Question:
'''
SELECT [BarDetailId]
,[BarId]
,[Member]
,[MemberNo]
,[BarMark]
,[TypeSize]
,[BarLength]
,[BarNo]
,[BarTotal]
,[ShapeCode]
,[ShapeImage]
,(SELECT CASE WHEN DimA <> 0 THEN 'A=' + CONVERT(VARCHAR, CAST(DimA AS
Decimal(18, 0)))
ELSE '' END + CASE WHEN DimB <> 0 THEN
', B=' + CONVERT(VARCHAR, CAST(DimB AS Decimal(18, 0)))
ELSE '' END + CASE WHEN DimC <> 0 THEN
', C=' + CONVERT(VARCHAR, CAST(DimC AS Decimal(18, 0)))
ELSE '' END + CASE WHEN DimD <> 0 THEN
', D=' + CONVERT(VARCHAR, CAST(DimD AS Decimal(18, 0)))
ELSE '' END + CASE WHEN DimE <> 0 THEN
', E=' + CONVERT(VARCHAR, CAST(DimE AS Decimal(18, 0)))
ELSE '' END + CASE WHEN DimF <> 0 THEN
', F=' + CONVERT(VARCHAR, CAST(DimF AS Decimal(18, 0)))
ELSE '' END + CASE WHEN DimG <> 0 THEN
', G=' + CONVERT(VARCHAR, CAST(DimG AS Decimal(18, 0)))
ELSE '' END + CASE WHEN DimN <> 0 THEN
', N=' + CONVERT(VARCHAR, CAST(DimN AS Decimal(18, 0)))
ELSE '' END) AS Dimension
,[DimA]
,[DimB]
,[DimC]
,[DimD]
,[DimE]
,[DimF]
,[DimG]
,[DimN]
,[Remark]
,[Active]
,[CreatedDtTm]
,[CreatedBy]
,[CreatedIp]
,[UpdatedDtTm]
,[UpdatedBy]
,[UpdatedIp]
FROM BAR_SCHEDULE_DETAIL WHERE Active = 1 AND BarId = @BarId
'''
How to group them based on TypeSize, Shape Code. I want to include the group by statement but receive this error message.
Column 'BAR_SCHEDULE_DETAIL.BarDetailId' is invalid in the select list because it is not contained in either an aggregate function or the GROUP BY clause
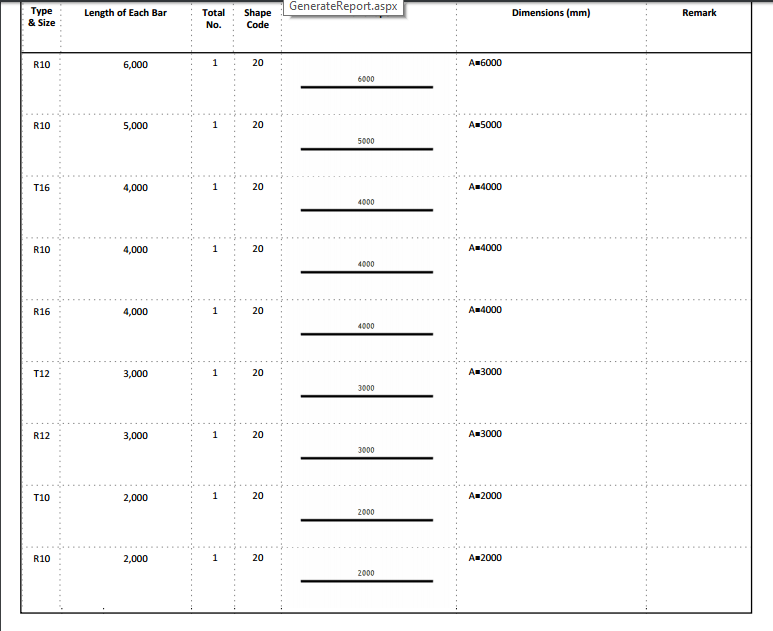
Answer: '''
GROUP BY
'''
Is used during an aggregate function like
'sum(), count(), min(), max(), avg()'
If you want to group the records together, each column is required to be either part of the
'GROUP BY'
clause, or be aggregated in some way using one of the functions above. More info can be found here:
<URL>
I suspect you might mean you want the results ordered so that the groups of records are together, and you might be looking for the
'ORDER BY'
clause.
If you would only like all the combinations of the columns you commented on before, the query would look like this:
'''
SELECT DISTINCT ,
[TypeSize] ,
[ShapeCode] ,
CASE
WHEN dima <> 0 THEN
'A=' + CONVERT(varchar, cast(dima AS decimal(18, 0)))
ELSE ''
END +
CASE
WHEN dimb <> 0 THEN
', B=' + CONVERT(varchar, cast(dimb AS decimal(18, 0)))
ELSE ''
END +
CASE
WHEN dimc <> 0 THEN
', C=' + CONVERT(varchar, cast(dimc AS decimal(18, 0)))
ELSE ''
END +
CASE
WHEN dimd <> 0 THEN
', D=' + CONVERT(varchar, cast(dimd AS decimal(18, 0)))
ELSE ''
END +
CASE
WHEN dime <> 0 THEN
', E=' + CONVERT(varchar, cast(dime AS decimal(18, 0)))
ELSE ''
END +
CASE
WHEN dimf <> 0 THEN
', F=' + CONVERT(varchar, cast(dimf AS decimal(18, 0)))
ELSE ''
END +
CASE
WHEN dimg <> 0 THEN
', G=' + CONVERT(varchar, cast(dimg AS decimal(18, 0)))
ELSE ''
END +
CASE
WHEN dimn <> 0 THEN
', N=' + CONVERT(varchar, cast(dimn AS decimal(18, 0)))
ELSE ''
END
AS dimension
FROM bar_schedule_detail
WHERE active = 1
AND barid = @BarId
'''
In order to include the "top comment", if that means the first comment posted - then something like this would do it:
'''
select a.*, b.remark from
(
SELECT
[TypeSize] ,
[ShapeCode] ,
CASE
WHEN c.dima <> 0 THEN
'A=' + CONVERT(varchar, cast(c.dima AS decimal(18, 0)))
ELSE ''
END +
CASE
WHEN c.dimb <> 0 THEN
', B=' + CONVERT(varchar, cast(c.dimb AS decimal(18, 0)))
ELSE ''
END +
CASE
WHEN c.dimc <> 0 THEN
', C=' + CONVERT(varchar, cast(c.dimc AS decimal(18, 0)))
ELSE ''
END +
CASE
WHEN c.dimd <> 0 THEN
', D=' + CONVERT(varchar, cast(c.dimd AS decimal(18, 0)))
ELSE ''
END +
CASE
WHEN c.dime <> 0 THEN
', E=' + CONVERT(varchar, cast(c.dime AS decimal(18, 0)))
ELSE ''
END +
CASE
WHEN c.dimf <> 0 THEN
', F=' + CONVERT(varchar, cast(c.dimf AS decimal(18, 0)))
ELSE ''
END +
CASE
WHEN c.dimg <> 0 THEN
', G=' + CONVERT(varchar, cast(c.dimg AS decimal(18, 0)))
ELSE ''
END +
CASE
WHEN c.dimn <> 0 THEN
', N=' + CONVERT(varchar, cast(c.dimn AS decimal(18, 0)))
ELSE ''
END
AS dimension,
min(c.CreatedDtTm) as CreatedDtTm
FROM bar_schedule_detail c
WHERE active = 1
AND barid = @BarId
GROUP BY
[TypeSize] ,
[ShapeCode] ,
CASE
WHEN dima <> 0 THEN
'A=' + CONVERT(varchar, cast(dima AS decimal(18, 0)))
ELSE ''
END +
CASE
WHEN dimb <> 0 THEN
', B=' + CONVERT(varchar, cast(dimb AS decimal(18, 0)))
ELSE ''
END +
CASE
WHEN dimc <> 0 THEN
', C=' + CONVERT(varchar, cast(dimc AS decimal(18, 0)))
ELSE ''
END +
CASE
WHEN dimd <> 0 THEN
', D=' + CONVERT(varchar, cast(dimd AS decimal(18, 0)))
ELSE ''
END +
CASE
WHEN dime <> 0 THEN
', E=' + CONVERT(varchar, cast(dime AS decimal(18, 0)))
ELSE ''
END +
CASE
WHEN dimf <> 0 THEN
', F=' + CONVERT(varchar, cast(dimf AS decimal(18, 0)))
ELSE ''
END +
CASE
WHEN dimg <> 0 THEN
', G=' + CONVERT(varchar, cast(dimg AS decimal(18, 0)))
ELSE ''
END +
CASE
WHEN dimn <> 0 THEN
', N=' + CONVERT(varchar, cast(dimn AS decimal(18, 0)))
ELSE ''
END
) as a, bar_schedule_detail b
where a.typesize = b.typesize
and a.shapecode = b.shapecode
and
(
CASE
WHEN b.dima <> 0 THEN
'A=' + CONVERT(varchar, cast(b.dima AS decimal(18, 0)))
ELSE ''
END +
CASE
WHEN b.dimb <> 0 THEN
', B=' + CONVERT(varchar, cast(b.dimb AS decimal(18, 0)))
ELSE ''
END +
CASE
WHEN b.dimc <> 0 THEN
', C=' + CONVERT(varchar, cast(b.dimc AS decimal(18, 0)))
ELSE ''
END +
CASE
WHEN b.dimd <> 0 THEN
', D=' + CONVERT(varchar, cast(b.dimd AS decimal(18, 0)))
ELSE ''
END +
CASE
WHEN b.dime <> 0 THEN
', E=' + CONVERT(varchar, cast(b.dime AS decimal(18, 0)))
ELSE ''
END +
CASE
WHEN b.dimf <> 0 THEN
', F=' + CONVERT(varchar, cast(b.dimf AS decimal(18, 0)))
ELSE ''
END +
CASE
WHEN b.dimg <> 0 THEN
', G=' + CONVERT(varchar, cast(b.dimg AS decimal(18, 0)))
ELSE ''
END +
CASE
WHEN b.dimn <> 0 THEN
', N=' + CONVERT(varchar, cast(b.dimn AS decimal(18, 0)))
ELSE ''
END
) = a.dimension
and a.CreatedDtTm = b.CreatedDtTm
and b.active = 1
and b.barid = @BarId
'''
From here it gets increasingly more difficult without a copy of the DDL and some rows to test this answer with, but if you want to order by some arbitrary pieces of attributes, you might try this:
'''
SELECT DISTINCT ,
[TypeSize] ,
[ShapeCode] ,
CASE
WHEN dima <> 0 THEN
'A=' + CONVERT(varchar, cast(dima AS decimal(18, 0)))
ELSE ''
END +
CASE
WHEN dimb <> 0 THEN
', B=' + CONVERT(varchar, cast(dimb AS decimal(18, 0)))
ELSE ''
END +
CASE
WHEN dimc <> 0 THEN
', C=' + CONVERT(varchar, cast(dimc AS decimal(18, 0)))
ELSE ''
END +
CASE
WHEN dimd <> 0 THEN
', D=' + CONVERT(varchar, cast(dimd AS decimal(18, 0)))
ELSE ''
END +
CASE
WHEN dime <> 0 THEN
', E=' + CONVERT(varchar, cast(dime AS decimal(18, 0)))
ELSE ''
END +
CASE
WHEN dimf <> 0 THEN
', F=' + CONVERT(varchar, cast(dimf AS decimal(18, 0)))
ELSE ''
END +
CASE
WHEN dimg <> 0 THEN
', G=' + CONVERT(varchar, cast(dimg AS decimal(18, 0)))
ELSE ''
END +
CASE
WHEN dimn <> 0 THEN
', N=' + CONVERT(varchar, cast(dimn AS decimal(18, 0)))
ELSE ''
END
AS dimension
FROM bar_schedule_detail
WHERE active = 1
AND barid = @BarId
'''
In order to include the "top comment", if that means the first comment posted - then something like this would do it:
'''
select a.*, b.remark from
(
SELECT
[TypeSize] ,
[ShapeCode] ,
CASE
WHEN c.dima <> 0 THEN
'A=' + CONVERT(varchar, cast(c.dima AS decimal(18, 0)))
ELSE ''
END +
CASE
WHEN c.dimb <> 0 THEN
', B=' + CONVERT(varchar, cast(c.dimb AS decimal(18, 0)))
ELSE ''
END +
CASE
WHEN c.dimc <> 0 THEN
', C=' + CONVERT(varchar, cast(c.dimc AS decimal(18, 0)))
ELSE ''
END +
CASE
WHEN c.dimd <> 0 THEN
', D=' + CONVERT(varchar, cast(c.dimd AS decimal(18, 0)))
ELSE ''
END +
CASE
WHEN c.dime <> 0 THEN
', E=' + CONVERT(varchar, cast(c.dime AS decimal(18, 0)))
ELSE ''
END +
CASE
WHEN c.dimf <> 0 THEN
', F=' + CONVERT(varchar, cast(c.dimf AS decimal(18, 0)))
ELSE ''
END +
CASE
WHEN c.dimg <> 0 THEN
', G=' + CONVERT(varchar, cast(c.dimg AS decimal(18, 0)))
ELSE ''
END +
CASE
WHEN c.dimn <> 0 THEN
', N=' + CONVERT(varchar, cast(c.dimn AS decimal(18, 0)))
ELSE ''
END
AS dimension,
min(c.CreatedDtTm) as CreatedDtTm
FROM bar_schedule_detail c
WHERE active = 1
AND barid = @BarId
GROUP BY
[TypeSize] ,
[ShapeCode] ,
CASE
WHEN dima <> 0 THEN
'A=' + CONVERT(varchar, cast(dima AS decimal(18, 0)))
ELSE ''
END +
CASE
WHEN dimb <> 0 THEN
', B=' + CONVERT(varchar, cast(dimb AS decimal(18, 0)))
ELSE ''
END +
CASE
WHEN dimc <> 0 THEN
', C=' + CONVERT(varchar, cast(dimc AS decimal(18, 0)))
ELSE ''
END +
CASE
WHEN dimd <> 0 THEN
', D=' + CONVERT(varchar, cast(dimd AS decimal(18, 0)))
ELSE ''
END +
CASE
WHEN dime <> 0 THEN
', E=' + CONVERT(varchar, cast(dime AS decimal(18, 0)))
ELSE ''
END +
CASE
WHEN dimf <> 0 THEN
', F=' + CONVERT(varchar, cast(dimf AS decimal(18, 0)))
ELSE ''
END +
CASE
WHEN dimg <> 0 THEN
', G=' + CONVERT(varchar, cast(dimg AS decimal(18, 0)))
ELSE ''
END +
CASE
WHEN dimn <> 0 THEN
', N=' + CONVERT(varchar, cast(dimn AS decimal(18, 0)))
ELSE ''
END
) as a, bar_schedule_detail b
where a.typesize = b.typesize
and a.shapecode = b.shapecode
and
(
CASE
WHEN b.dima <> 0 THEN
'A=' + CONVERT(varchar, cast(b.dima AS decimal(18, 0)))
ELSE ''
END +
CASE
WHEN b.dimb <> 0 THEN
', B=' + CONVERT(varchar, cast(b.dimb AS decimal(18, 0)))
ELSE ''
END +
CASE
WHEN b.dimc <> 0 THEN
', C=' + CONVERT(varchar, cast(b.dimc AS decimal(18, 0)))
ELSE ''
END +
CASE
WHEN b.dimd <> 0 THEN
', D=' + CONVERT(varchar, cast(b.dimd AS decimal(18, 0)))
ELSE ''
END +
CASE
WHEN b.dime <> 0 THEN
', E=' + CONVERT(varchar, cast(b.dime AS decimal(18, 0)))
ELSE ''
END +
CASE
WHEN b.dimf <> 0 THEN
', F=' + CONVERT(varchar, cast(b.dimf AS decimal(18, 0)))
ELSE ''
END +
CASE
WHEN b.dimg <> 0 THEN
', G=' + CONVERT(varchar, cast(b.dimg AS decimal(18, 0)))
ELSE ''
END +
CASE
WHEN b.dimn <> 0 THEN
', N=' + CONVERT(varchar, cast(b.dimn AS decimal(18, 0)))
ELSE ''
END
) = a.dimension
and a.CreatedDtTm = b.CreatedDtTm
and b.active = 1
and b.barid = @BarId
ORDER BY
substring(a.TypeSize,1,1) desc,
substring(a.TypeSize,2,len(a.TypeSize)-1)
'''